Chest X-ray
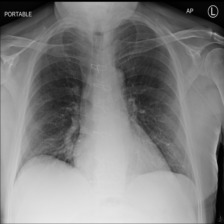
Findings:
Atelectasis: negative
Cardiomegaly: negative
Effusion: negative
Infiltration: negative
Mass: negative
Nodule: negative
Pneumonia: negative
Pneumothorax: negative
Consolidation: negative
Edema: negative
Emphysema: negative
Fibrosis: negative
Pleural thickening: negative
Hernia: negative